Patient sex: M
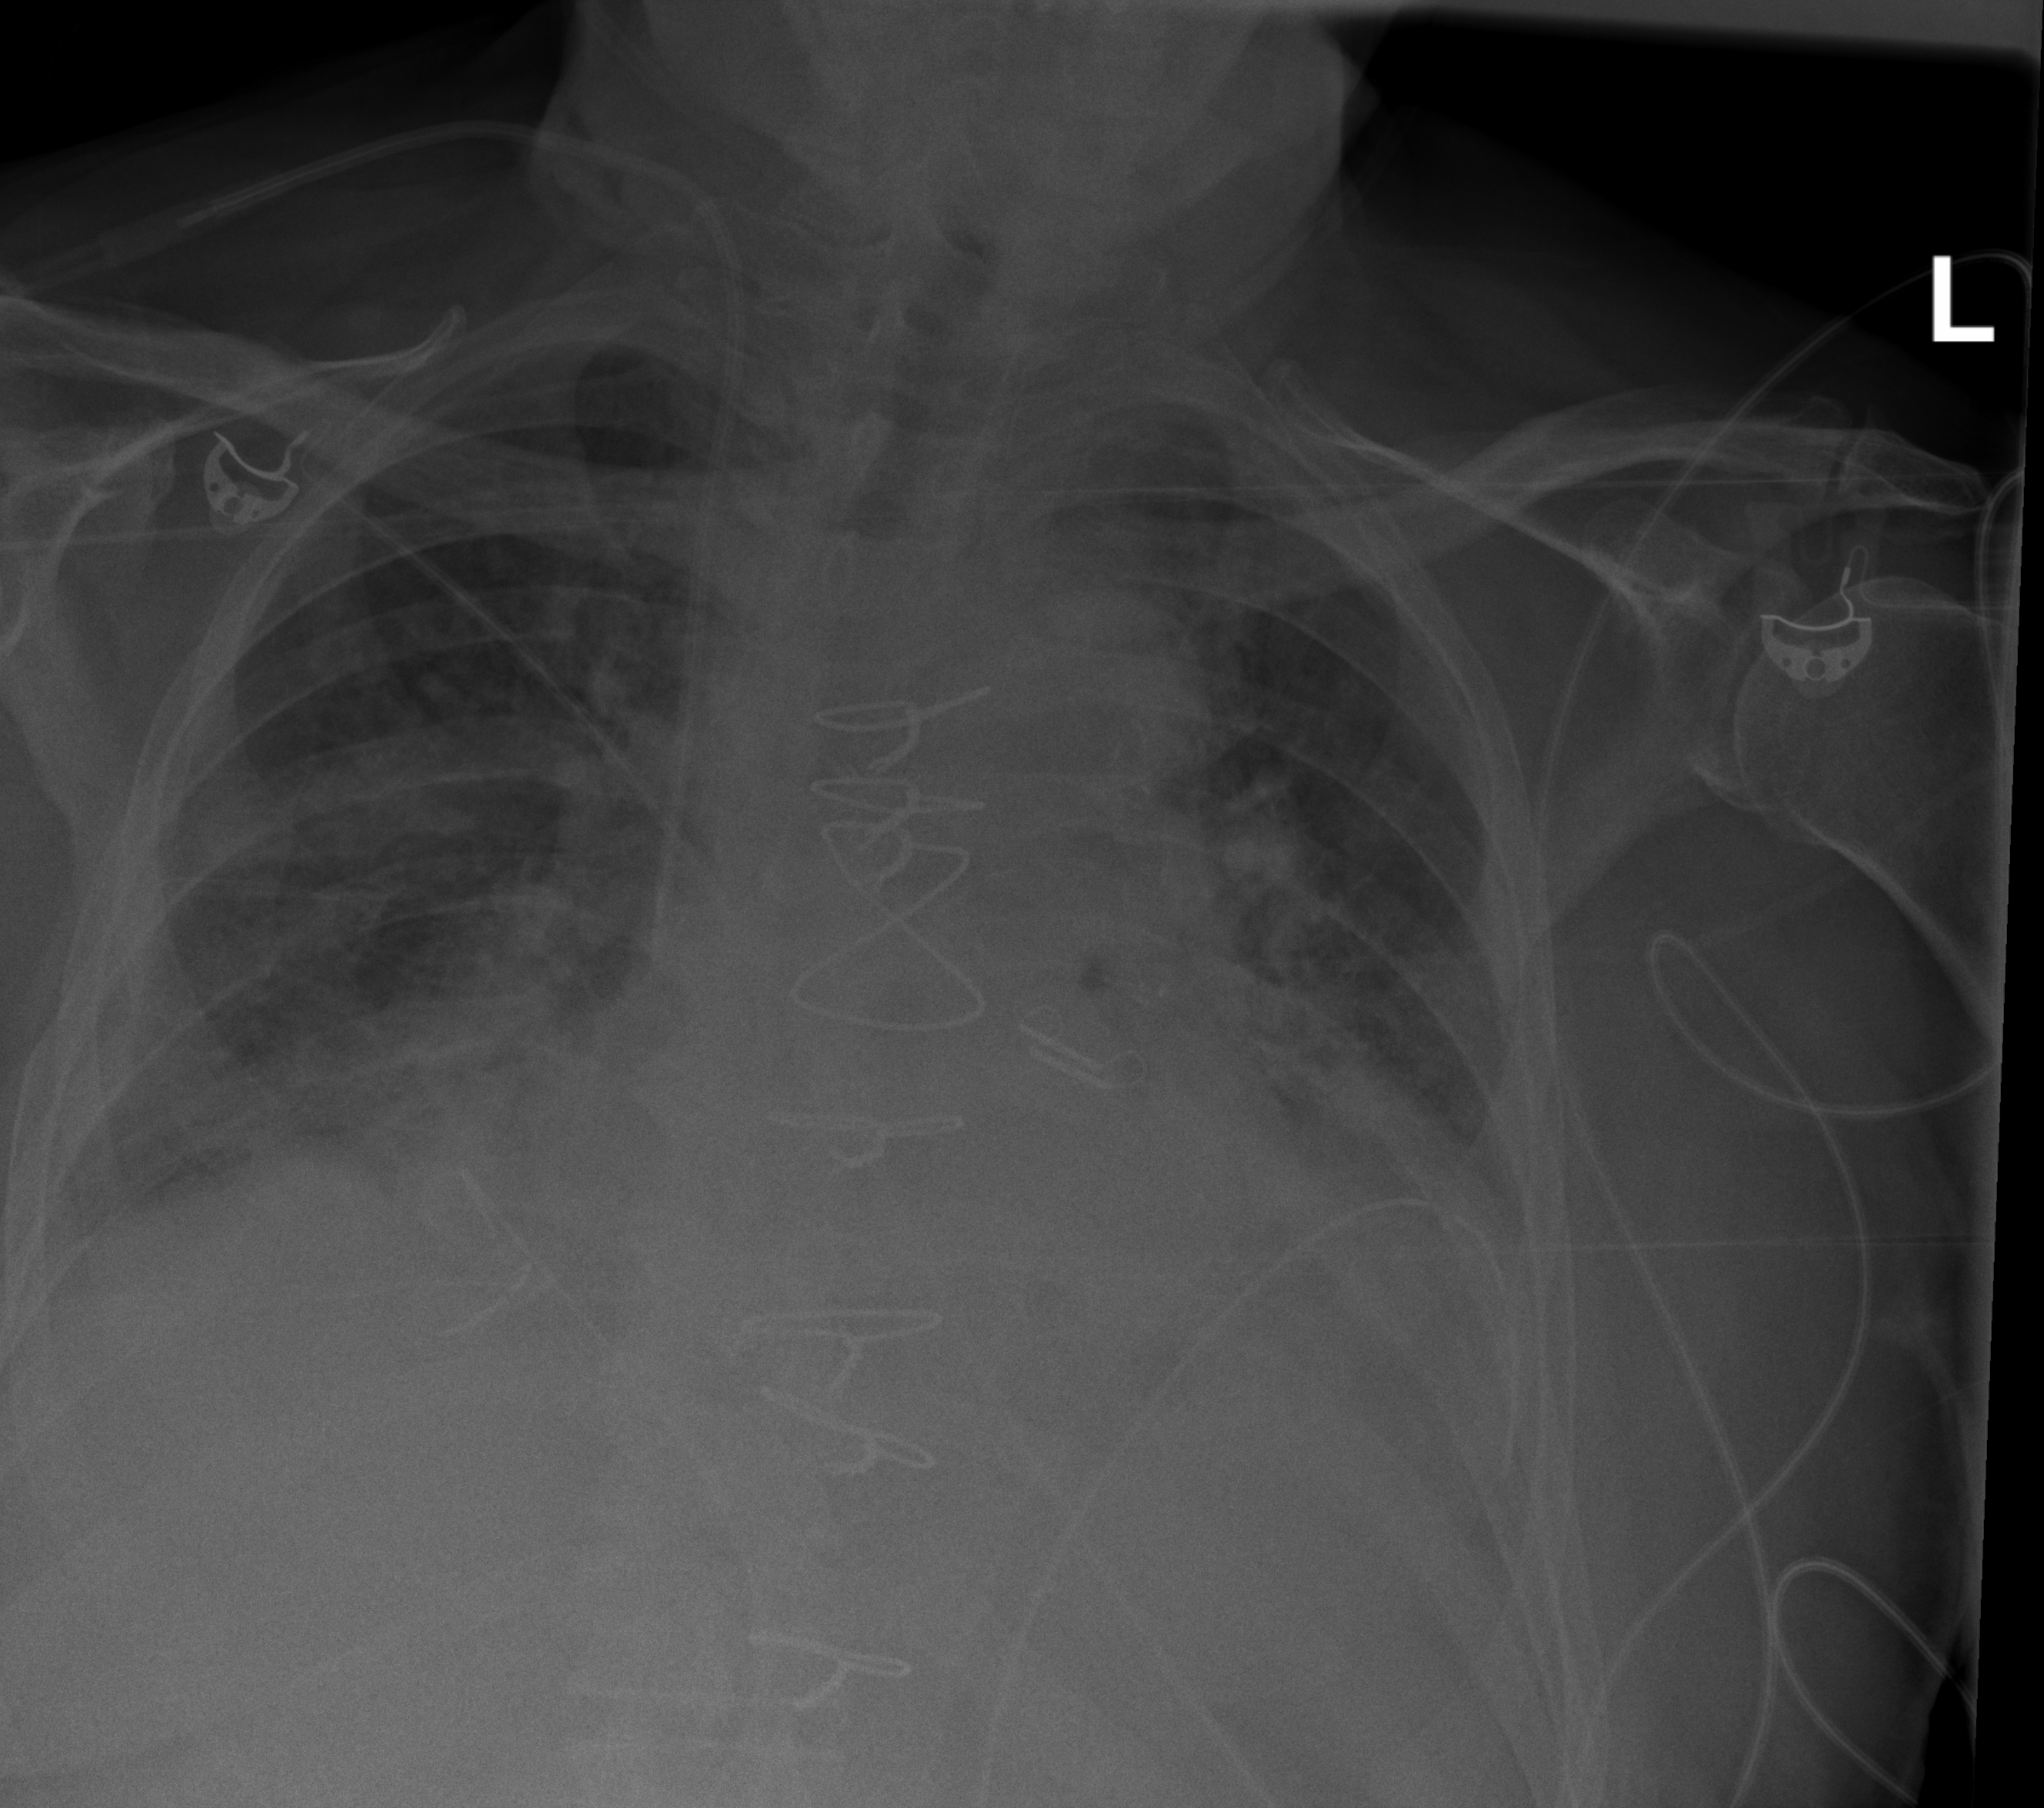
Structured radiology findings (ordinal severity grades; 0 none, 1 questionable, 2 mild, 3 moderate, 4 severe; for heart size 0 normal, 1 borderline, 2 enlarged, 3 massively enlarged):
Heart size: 2
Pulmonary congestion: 3
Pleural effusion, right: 2
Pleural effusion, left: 2
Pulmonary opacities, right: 3
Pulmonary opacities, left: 3
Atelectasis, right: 3
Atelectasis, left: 2